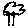
Label: tree